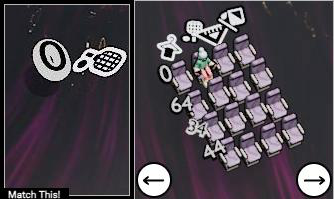
Task: seats
Answer: yes